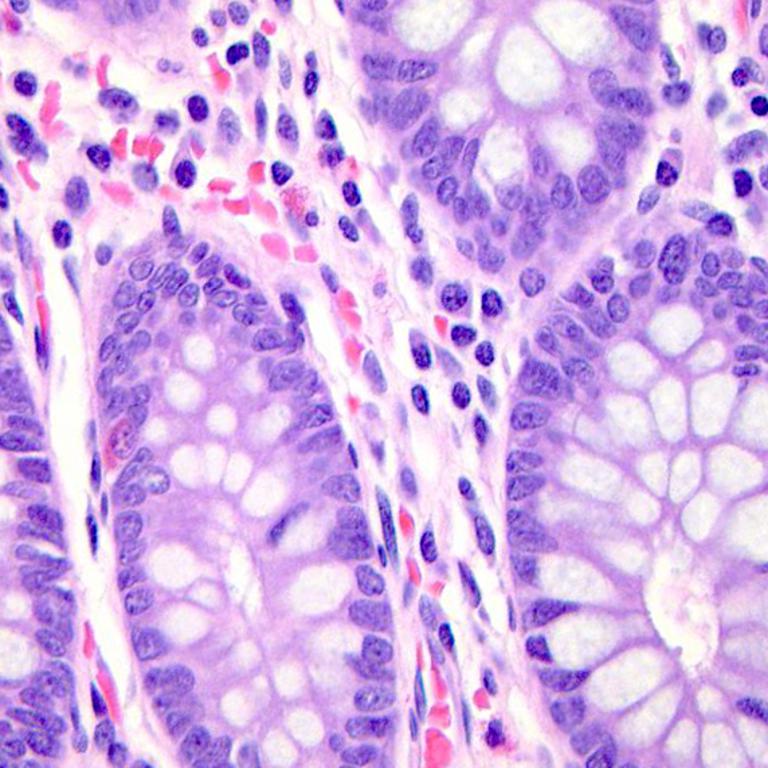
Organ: colon
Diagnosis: benign